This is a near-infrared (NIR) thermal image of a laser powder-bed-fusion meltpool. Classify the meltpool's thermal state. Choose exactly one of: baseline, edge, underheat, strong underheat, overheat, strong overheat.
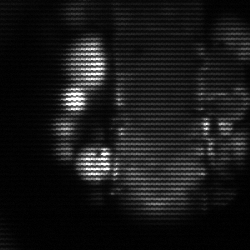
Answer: strong underheat